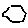
Label: hexagon